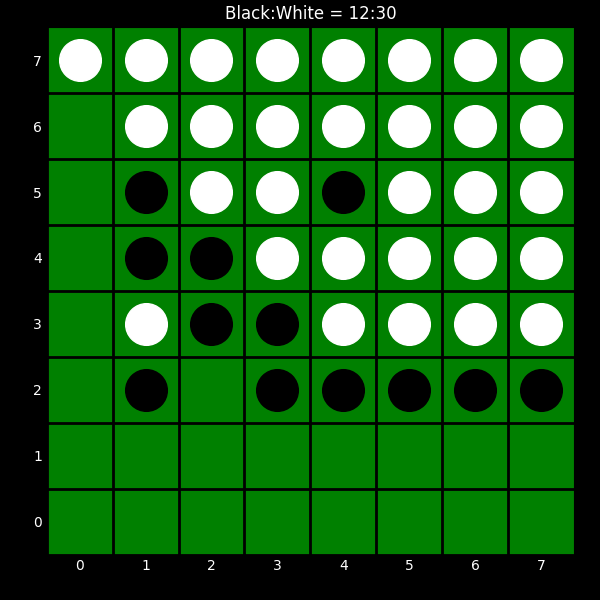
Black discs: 12
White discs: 30